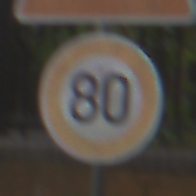
Verkehrszeichen: Geschwindigkeit80
Zusatzzeichen oben: FlugbetriebLinks
Umgebung: Outdoor, Urban
Tageszeit: MorningAfternoon
Wetter: Overcast
Licht: Natural
Jahreszeit: NotSpecified
Kontrast: LowContrast